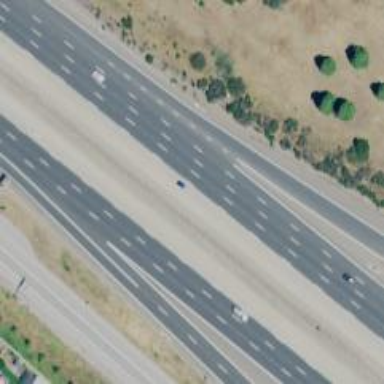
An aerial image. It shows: Motorway link.